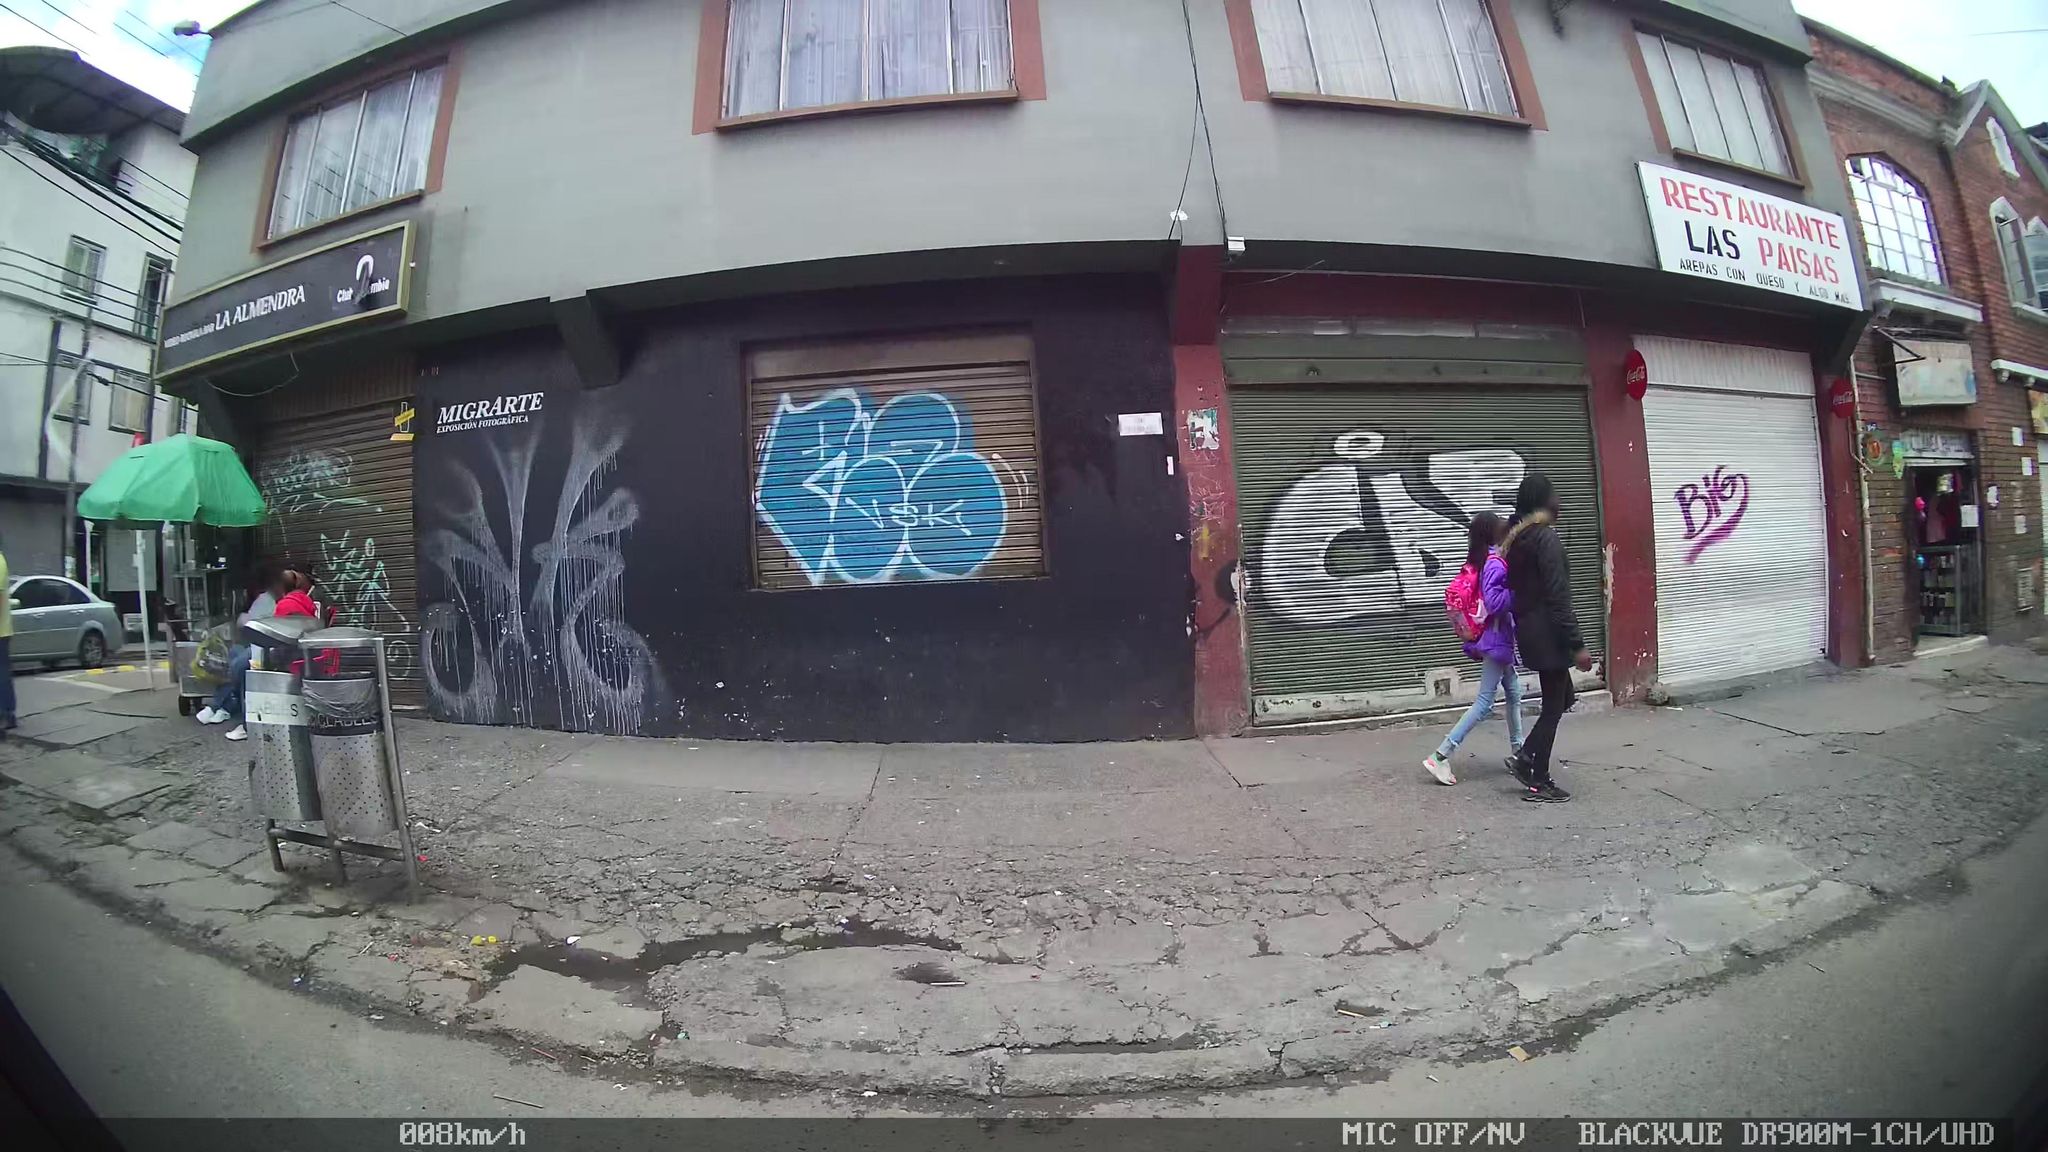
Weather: snowy
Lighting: day
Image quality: good
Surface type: walking surface
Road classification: footway
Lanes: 2
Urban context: urban centre
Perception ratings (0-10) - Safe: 0.71, Lively: 6.86, Beautiful: 0.33, Boring: 1.13, Depressing: 7.43, Wealthy: 0.54